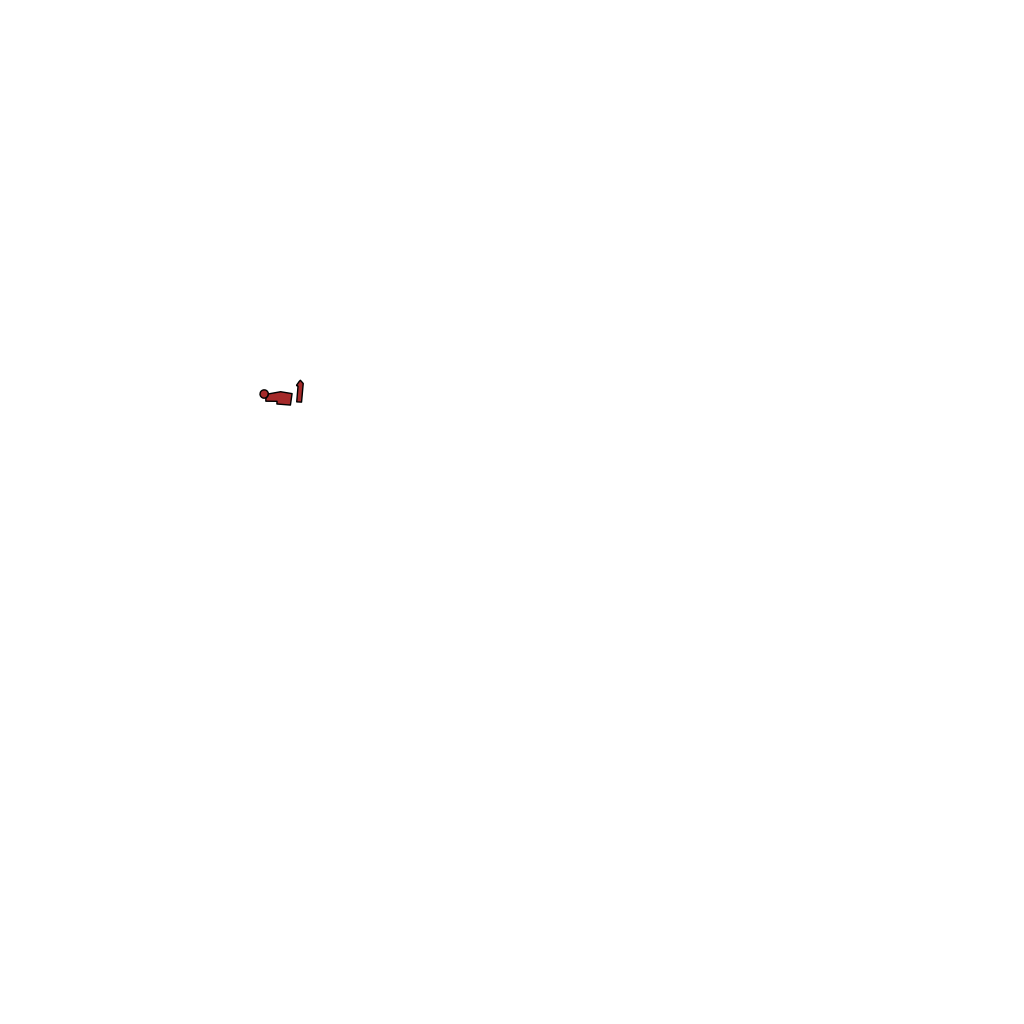
Tags: overhead vector_map, special, historical, medium_rise, density_1, Facility, 1.0 km²